Question: I am trying to build an application with tkinter.
The layout works without OO principles, but I am struggling to understand how I should move it to OO.
The layout is as shown in the pic below. (1280x720px)

---
I have the following:
- - -
What is the best way to make this OO? (I am still learning, so very new to OO)
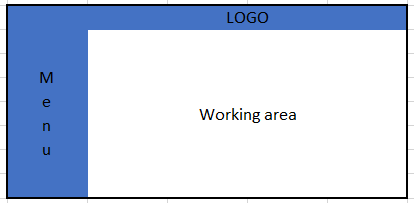
Answer: There is no straight translation possible, since everything depends on your needs.
If you create a simple programm you can just create the class and create every Button,Label,Frame... in the constructor. When created you have to choose one of the layout managers grid,pack or place. After that you create your functions and you are done. If you deal with bigger projects and have a big amount of Labels, Buttons etc.. you maybe want to create containers for each.
In your case you wont need a lot of functions and buttons, so you should maybe go with the basic approach:
'''
from tkinter import *
class name_gui:
def __init__(self, top):
#specify main window
self.top = top
self.title = top.title("name_gui")
self.minsize = top.geometry("1280x720")
self.resizable = top.resizable(height=False,width=False)
#create buttons,Labels,Frames..
self.Button1 = Button(top,text="Button1",command=self.exa_fun)
self.Button2 = Button(top,text="Button2",command=self.exa_fun2)
#place them, choose grid/place/pack
self.Button1.place(relx=0.5,rely=0.5)
self.Button2.place(relx=0.5,rely=0.2)
#create your functions
def exa_fun(self):
pass
def exa_fun2(self):
pass
top = Tk()
exa_gui = name_gui(top)
top.mainloop()
'''